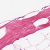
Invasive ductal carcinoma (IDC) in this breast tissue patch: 0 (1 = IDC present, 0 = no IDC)